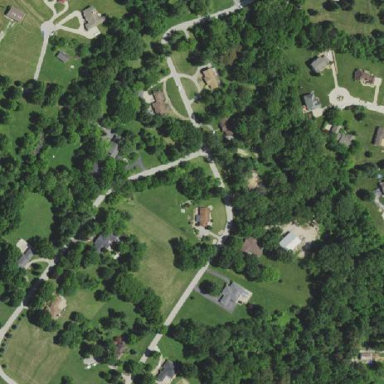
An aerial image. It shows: Single-family residential area.